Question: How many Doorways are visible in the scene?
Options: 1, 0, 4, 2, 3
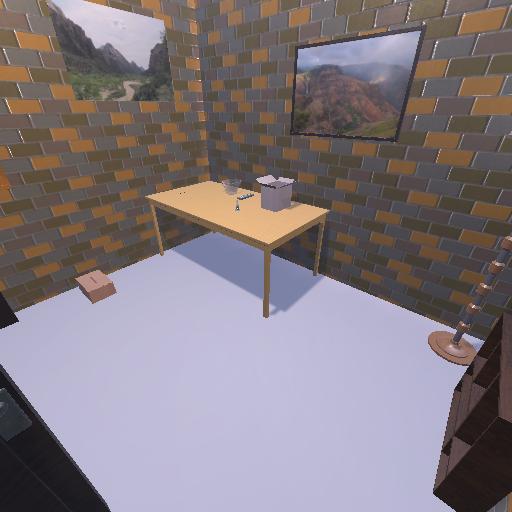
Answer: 1